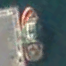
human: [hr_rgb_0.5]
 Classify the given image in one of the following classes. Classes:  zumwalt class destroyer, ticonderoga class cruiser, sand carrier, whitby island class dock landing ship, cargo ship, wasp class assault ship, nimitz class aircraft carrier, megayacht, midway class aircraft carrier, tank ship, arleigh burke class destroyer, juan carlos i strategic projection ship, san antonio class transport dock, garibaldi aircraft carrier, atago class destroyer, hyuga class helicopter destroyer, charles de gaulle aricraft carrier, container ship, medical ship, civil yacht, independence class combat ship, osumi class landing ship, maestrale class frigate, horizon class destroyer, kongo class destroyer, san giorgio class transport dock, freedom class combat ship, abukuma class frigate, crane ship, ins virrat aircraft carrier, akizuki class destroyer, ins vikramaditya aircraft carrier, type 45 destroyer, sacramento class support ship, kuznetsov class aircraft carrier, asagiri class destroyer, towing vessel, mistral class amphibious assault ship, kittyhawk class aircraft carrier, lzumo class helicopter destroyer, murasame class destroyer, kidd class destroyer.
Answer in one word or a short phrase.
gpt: Towing vessel